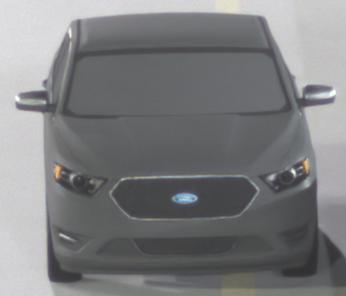
Make: Ford
Model: Taurus
Detailed model: SHO
Model produced from: 2012
Model produced until: 2019
Doors: 4
Color: gray
Road condition: dry road
Daytime: night
Contrast: high contrast